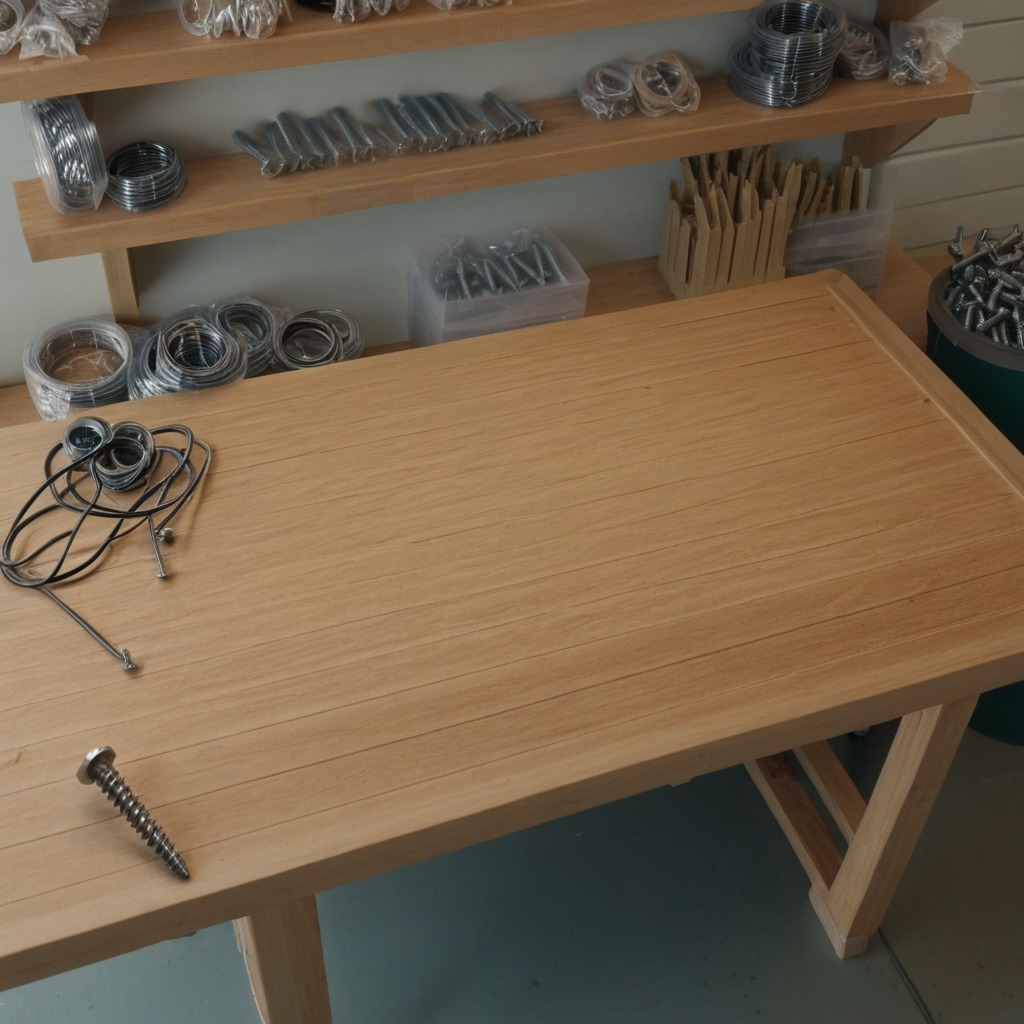
A metal screw is lying on the workbench inside a coastal fishing gear workshop.